Question: i using 'bionrnd()' function to generate a random vector and Laplace approximation formula to approximate the binomial distribution. but Laplace histogram dose not like the binomial distribution histogram.
where is my mistake in coding?
help me please and here is my code :
'''
clear
clc
close all
n = input ('Please Enter Number of Exams : ');
p = input ('Please Enter Probability : ');
eta=n*p;
sigma=sqrt(n*p*(1-p));
for x=1:n*100;
a=rand(1,n);
b=0;
for i=1:n
if(a(i)>=1-p)
b=b+1;
end
end
c(x)=b;
d(x)=binornd(n , p);
e(x)=(1./(sqrt(2*pi*x*p*(1-p)))).* exp(-(((x+1)*p-(x*p)).^2)./(2*x*p*(1-p)));
end
E=sigma*e+eta;
histfit(c);
axis([0 n 0 inf])
M = mean(c);
varc=var(c);
disp(['var is : ', num2str(varc)]);
disp(['Mean is : ', num2str(M)]);
figure
histfit(d);
axis([0 n 0 inf])
M2 = mean(d);
varc2=var(d);
disp(['var is : ', num2str(varc2)]);
disp(['Mean is : ', num2str(M2)]);
figure
histfit(e,100);
axis([0 n 0 inf])
M3 = mean(e);
varc3=var(e);
disp(['var is : ', num2str(M3)]);
disp(['Mean is : ', num2str(M3)]);
'''
the e(x) is formula of Laplace approximation in this link : <URL>
output is :

the 3rd figure must like to others.
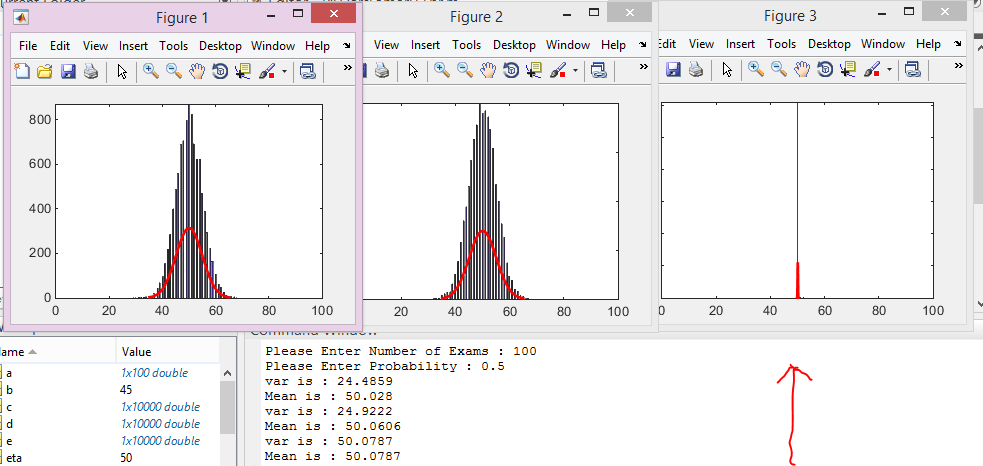
Answer: Problem #1: 'c(x)' and 'd(x)' are lists of random numbers with a given distribution of probabilities. When you plot a histogram of 'c(x)' or 'd(x)', you are plotting the frequency of occurrence of each number. This frequency is just equal to the distribution.
'e(x)' is a totally different object. You have coded it as the probability distribution , not a set of sample values. Compare the values in 'e(x)' with the values in 'c(x)' or 'd(x)'. The former is a list of floats, while the latter are lists of integers. It doesn't make sense to plot the frequency of occurrence of 'e(x)' as a histogram.
The simplest way around this is probably to rewrite 'e' as a function, generate a set of random samples over the distribution 'e', then plot them as a histogram. Then you will be treating 'e' the same way as the other distributions. Check out <URL> for a way to do this.
Problem #2: I don't think
'''
e(y)=(1./(sqrt(2*pi*y*p*(1-p)))).*exp(-(((y+1)*p-(y*p)).^2)./(2*y*p*(1-p)));
'''
is a correct translation of the distribution formula. You should have
'''
e(y) = (1./(sqrt(2*pi*n*p*(1-p)))).*exp(-((y-n*p)).^2)./(2*n*p*(1-p)));
'''
Note that I've written the formula as a function of a new variable 'y', since you will need to do so anyway for the reasons above.